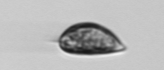
Label: Prorocentrum_triestinum